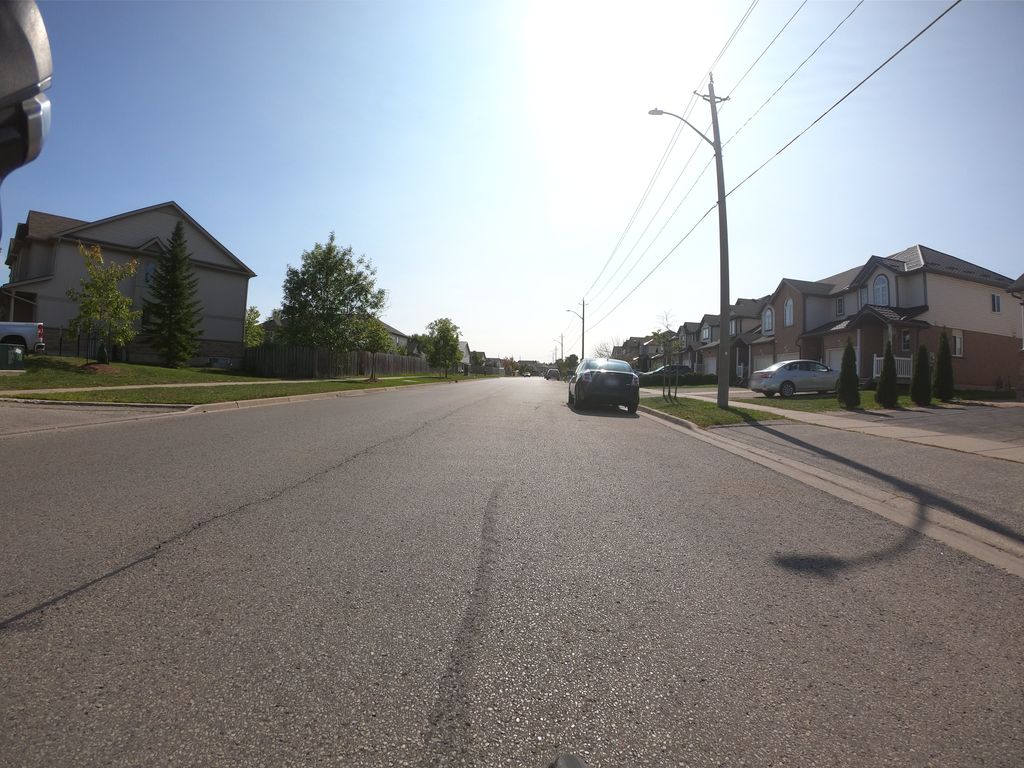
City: kitchener-waterloo